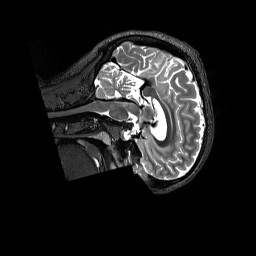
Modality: T2w
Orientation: sagittal
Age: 22
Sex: female
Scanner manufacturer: siemens
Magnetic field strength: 3 T
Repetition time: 3.2 s
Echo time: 0.728 s